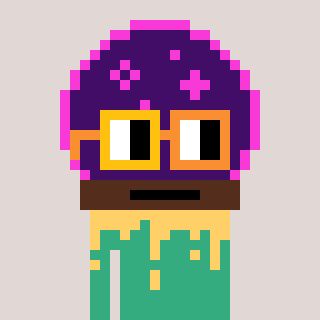
a pixel art character with square yellow and orange glasses, a crystalball-shaped head and a teal-colored body on a warm background